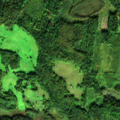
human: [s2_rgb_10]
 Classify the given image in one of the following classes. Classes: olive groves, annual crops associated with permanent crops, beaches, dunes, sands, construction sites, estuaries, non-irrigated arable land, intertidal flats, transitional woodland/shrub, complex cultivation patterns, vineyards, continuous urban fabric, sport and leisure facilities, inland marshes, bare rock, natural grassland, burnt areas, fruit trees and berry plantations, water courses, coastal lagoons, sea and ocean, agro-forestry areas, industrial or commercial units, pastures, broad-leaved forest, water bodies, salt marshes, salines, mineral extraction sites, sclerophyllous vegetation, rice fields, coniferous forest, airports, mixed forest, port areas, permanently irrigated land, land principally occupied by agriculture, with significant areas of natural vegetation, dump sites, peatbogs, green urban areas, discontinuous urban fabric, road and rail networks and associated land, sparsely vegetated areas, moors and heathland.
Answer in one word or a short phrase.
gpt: non-irrigated arable land, pastures, land principally occupied by agriculture, with significant areas of natural vegetation, broad-leaved forest, mixed forest